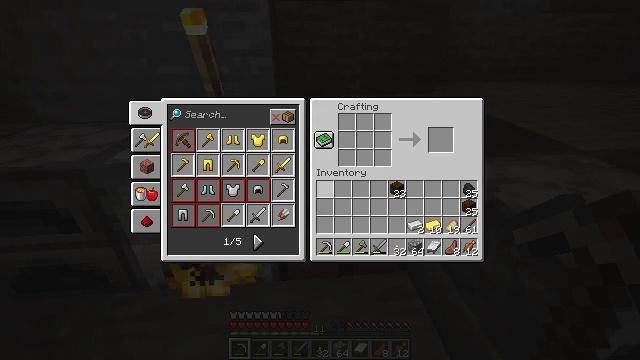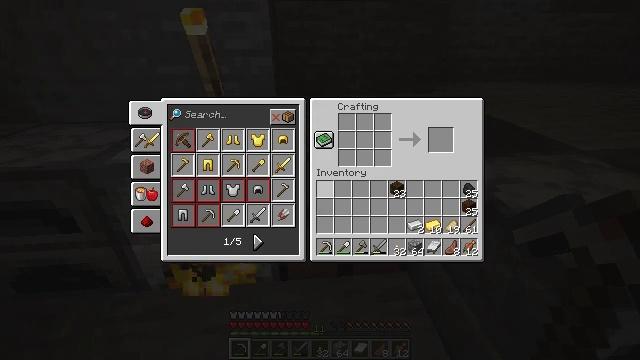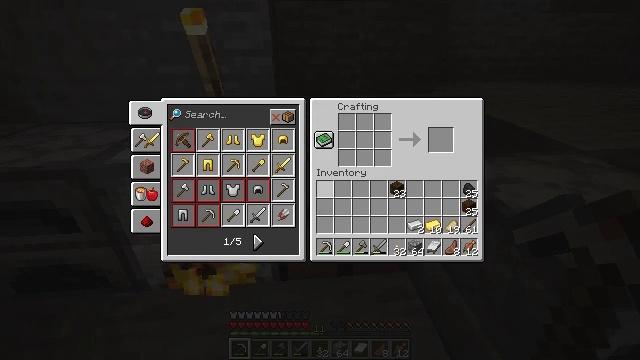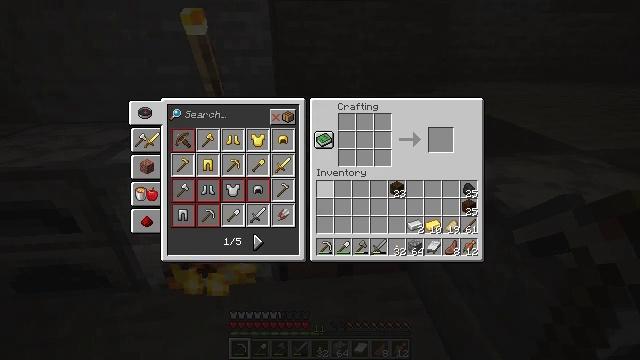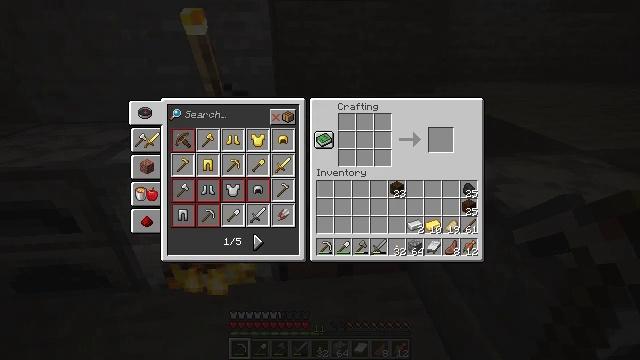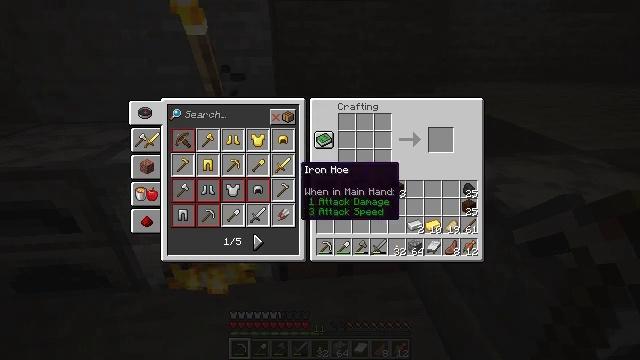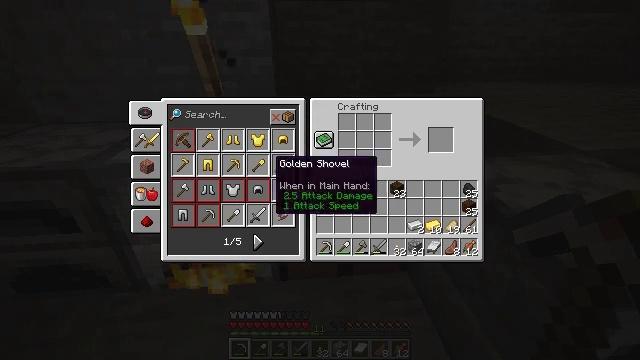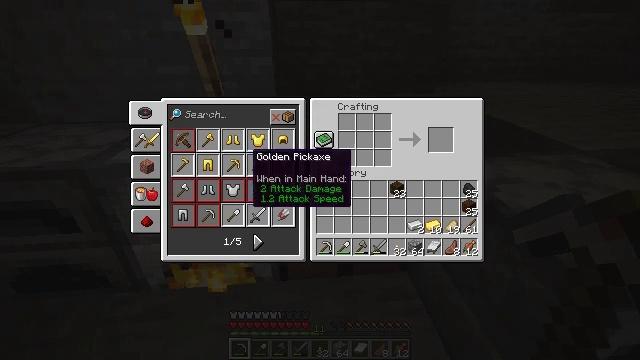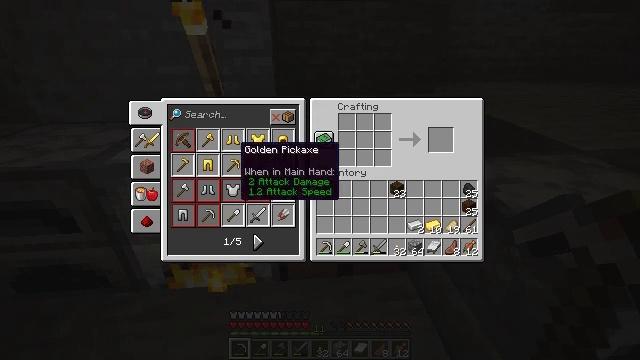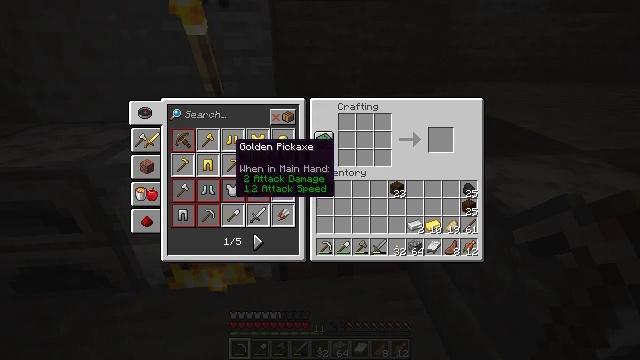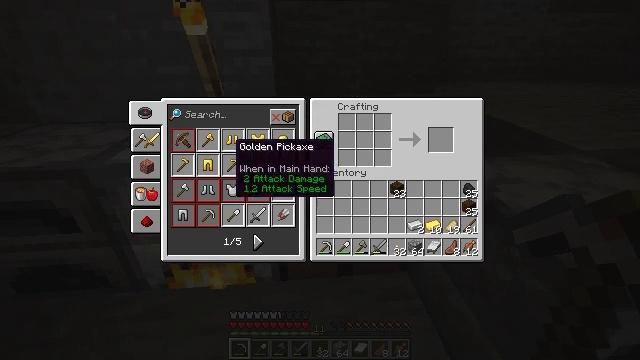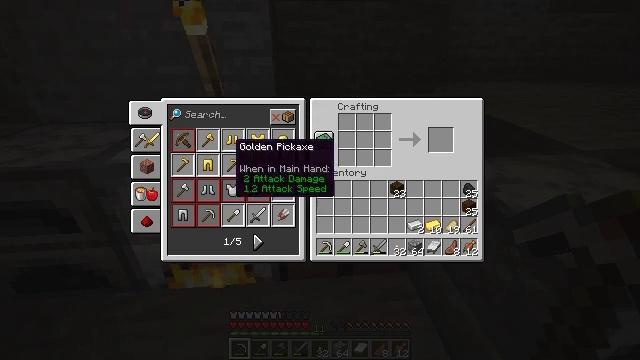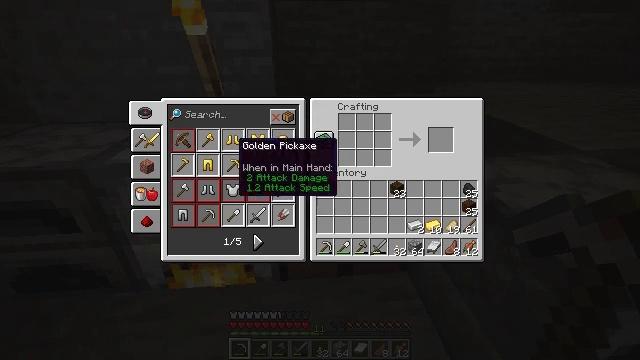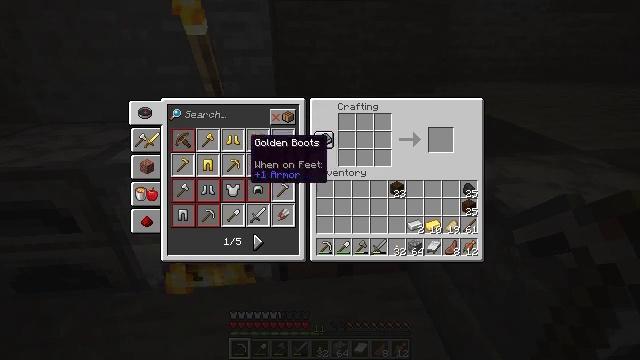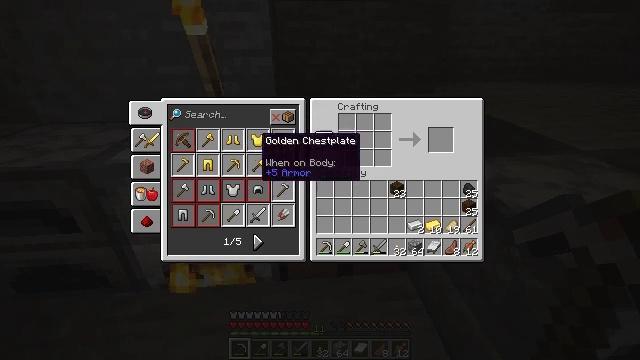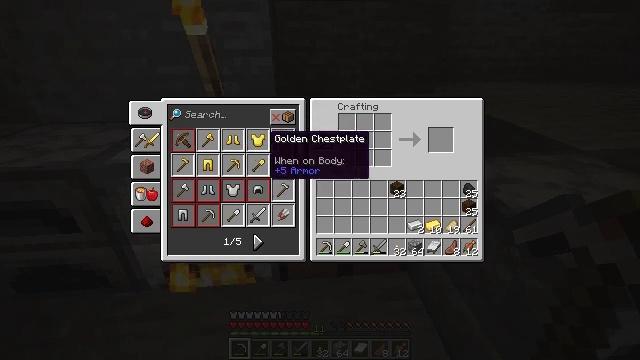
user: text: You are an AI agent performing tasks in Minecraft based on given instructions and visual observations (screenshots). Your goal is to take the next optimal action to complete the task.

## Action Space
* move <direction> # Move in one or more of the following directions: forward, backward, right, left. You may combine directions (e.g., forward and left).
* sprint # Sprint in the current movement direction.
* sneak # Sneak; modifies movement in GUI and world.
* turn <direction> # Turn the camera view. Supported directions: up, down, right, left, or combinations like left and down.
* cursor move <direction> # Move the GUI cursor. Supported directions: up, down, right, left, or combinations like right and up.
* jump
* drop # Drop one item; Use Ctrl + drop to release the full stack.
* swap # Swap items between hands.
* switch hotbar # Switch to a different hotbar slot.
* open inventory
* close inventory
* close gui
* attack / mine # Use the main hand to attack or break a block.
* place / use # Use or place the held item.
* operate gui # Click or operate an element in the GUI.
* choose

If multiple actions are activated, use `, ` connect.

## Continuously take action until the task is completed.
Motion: motion action
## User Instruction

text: Use the crafting grid to create golden boots.
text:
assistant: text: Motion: no_op
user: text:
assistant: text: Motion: no_op
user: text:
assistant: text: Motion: no_op
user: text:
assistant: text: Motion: cursor move left
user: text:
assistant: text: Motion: cursor move left
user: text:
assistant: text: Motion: cursor move left
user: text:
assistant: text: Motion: cursor move left and up
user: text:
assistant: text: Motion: cursor move left and up
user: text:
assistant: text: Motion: no_op
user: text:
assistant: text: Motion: no_op
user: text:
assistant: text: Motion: no_op
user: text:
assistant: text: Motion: no_op
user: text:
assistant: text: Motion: cursor move right
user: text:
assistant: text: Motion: cursor move right
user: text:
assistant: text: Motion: cursor move right
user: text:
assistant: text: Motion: no_op
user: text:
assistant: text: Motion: no_op
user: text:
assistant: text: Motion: no_op
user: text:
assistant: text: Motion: no_op
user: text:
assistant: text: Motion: cursor move left
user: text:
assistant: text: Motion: cursor move left
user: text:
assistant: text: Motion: cursor move left
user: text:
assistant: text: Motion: no_op
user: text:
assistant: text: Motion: no_op
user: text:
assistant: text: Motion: no_op
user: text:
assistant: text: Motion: no_op
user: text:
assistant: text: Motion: no_op
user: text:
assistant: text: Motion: no_op
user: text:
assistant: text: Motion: no_op
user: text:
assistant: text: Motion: no_op